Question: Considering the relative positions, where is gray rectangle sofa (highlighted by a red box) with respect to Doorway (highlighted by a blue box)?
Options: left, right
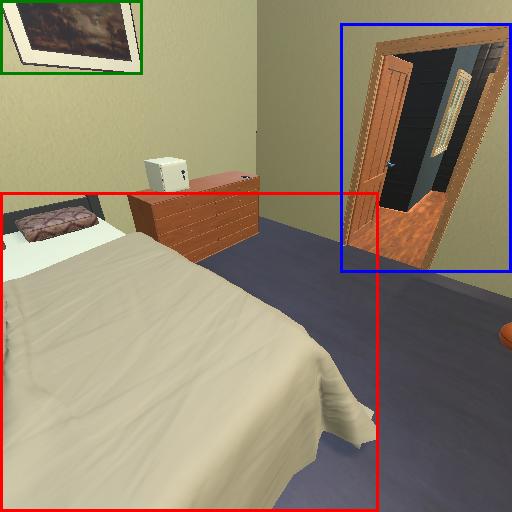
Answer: left